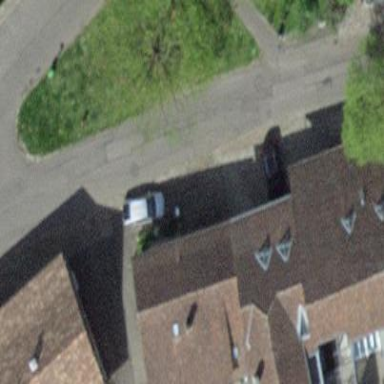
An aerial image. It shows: Part of building.